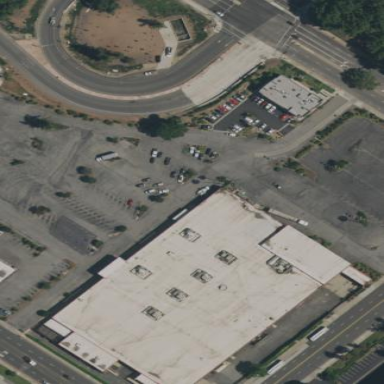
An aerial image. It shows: Commercial building.